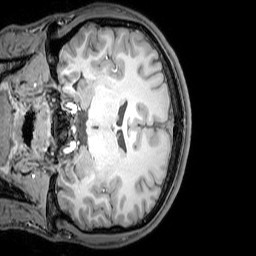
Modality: T1w
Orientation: coronal
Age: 21
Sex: male
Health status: healthy
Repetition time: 0.081 s
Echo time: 0.037 s